Field crop: maize
Growth stage: 2
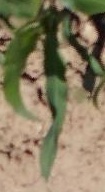
Species: maize